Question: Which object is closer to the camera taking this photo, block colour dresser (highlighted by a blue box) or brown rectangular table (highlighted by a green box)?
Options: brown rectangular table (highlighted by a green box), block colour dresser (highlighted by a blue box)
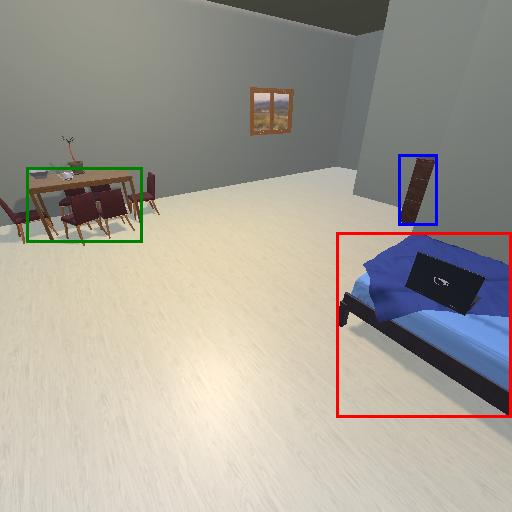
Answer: brown rectangular table (highlighted by a green box)